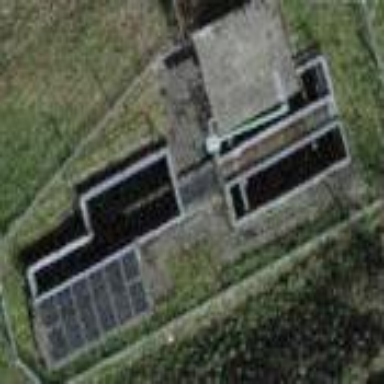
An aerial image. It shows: View of wastewater plant.